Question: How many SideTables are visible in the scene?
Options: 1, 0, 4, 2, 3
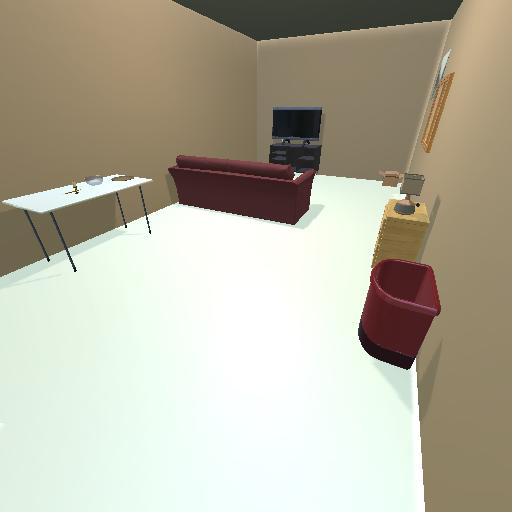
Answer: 1